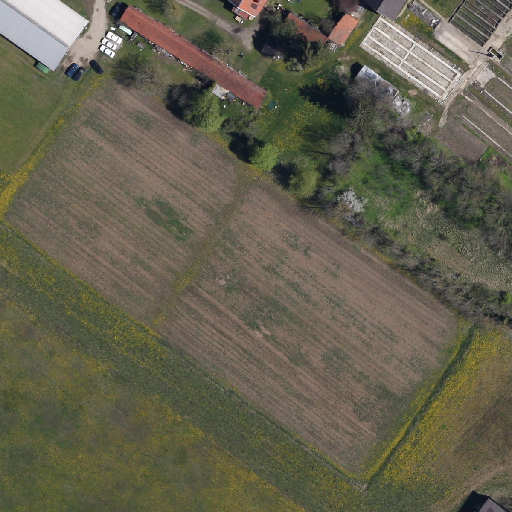
Referring expression: light-duty vehicle